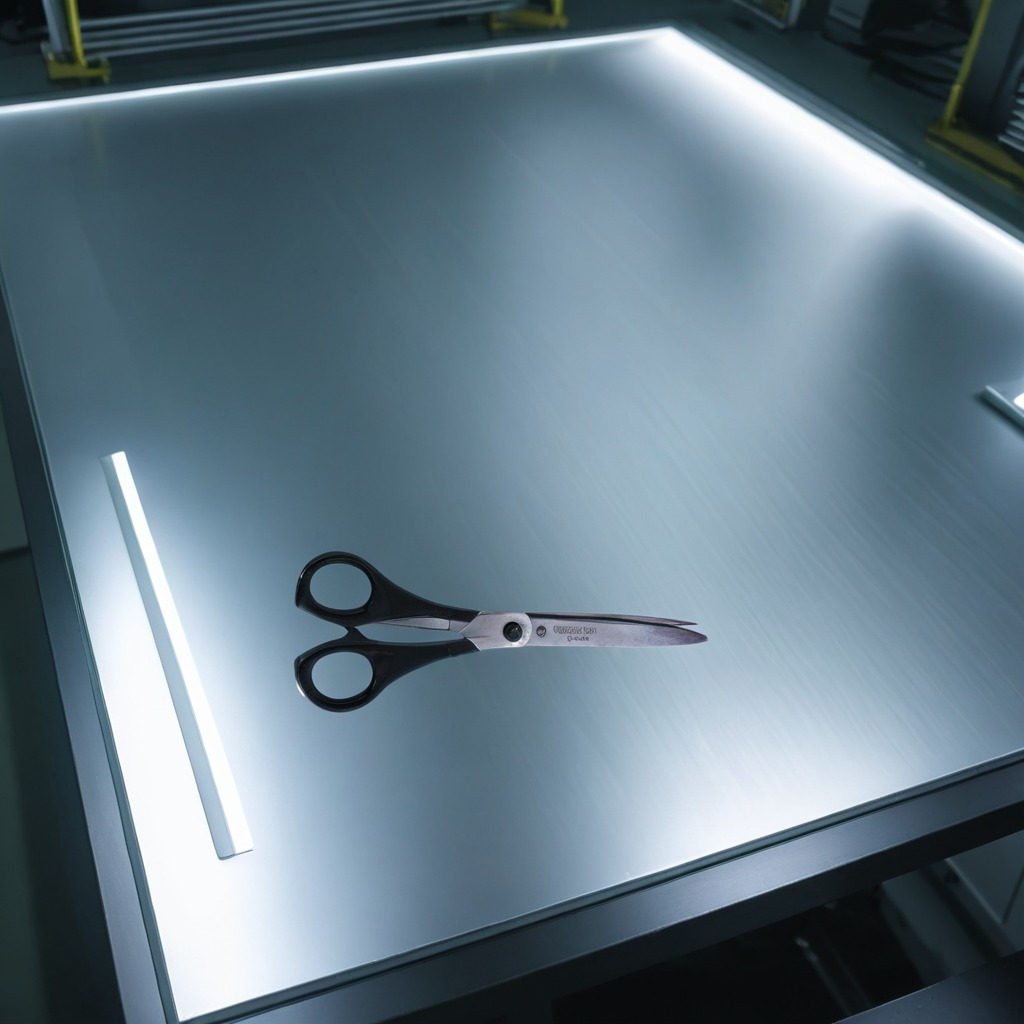
A scissor lies on the metal table.